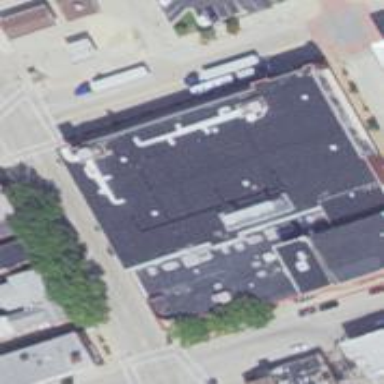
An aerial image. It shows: Building with black roof.